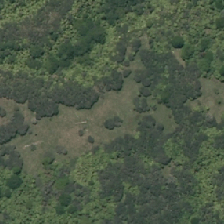
Land cover: low_producing_grassland